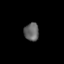
Tissue: lung
Cell type: Endothelial cells
Senescence score: 0.1899
Nuclear area (px): 258
Mean DAPI intensity: 101.372